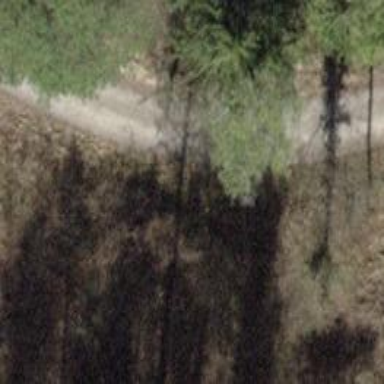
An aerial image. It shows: Compacted grade3 track.